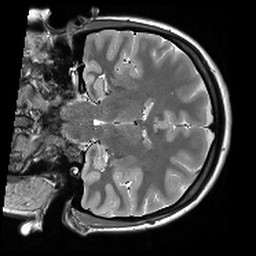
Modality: T2starw
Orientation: coronal
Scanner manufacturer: siemens
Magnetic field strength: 3 T
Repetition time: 8.1 s
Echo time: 0.05 s